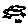
Label: bird